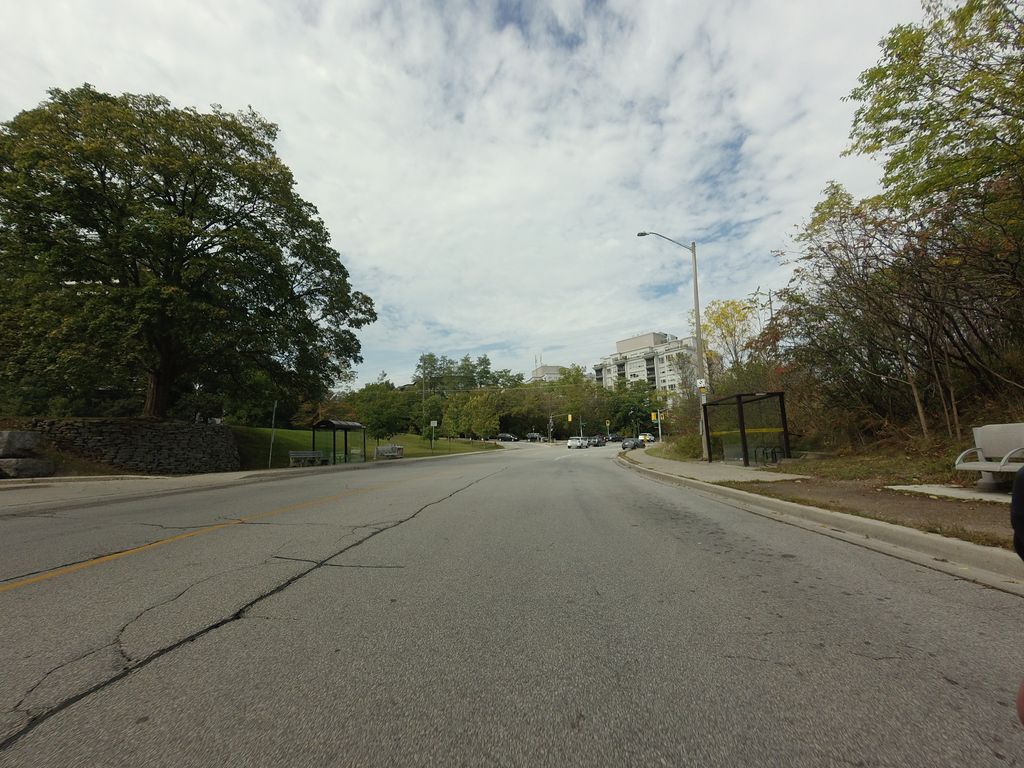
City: hamilton